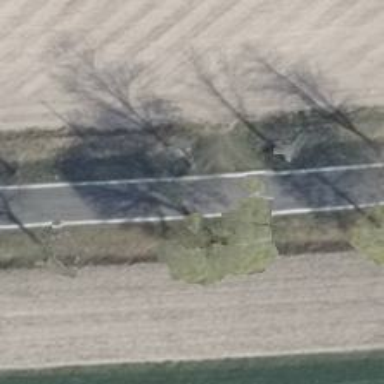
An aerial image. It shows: Row of broadleaved trees.